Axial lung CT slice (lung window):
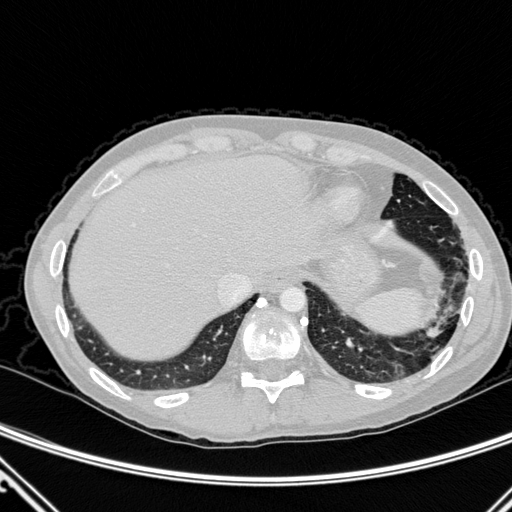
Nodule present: yes
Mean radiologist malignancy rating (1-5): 3.5